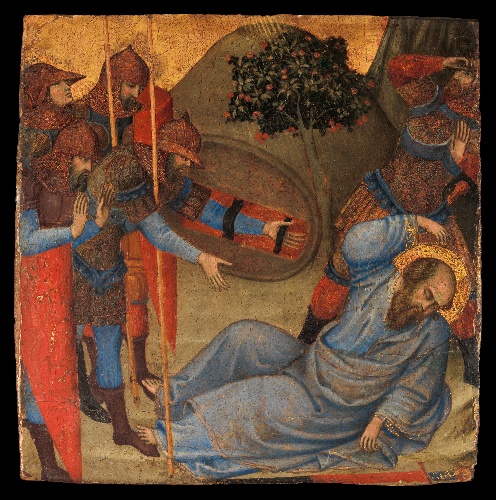
Title: The Conversion of Saint Paul
Artist: Spinello Aretino (Spinello di Luca Spinelli)
Artist bio: Italian, born Arezzo 1345–52, died 1410 Arezzo
Date: ca. 1391–92
Object type: Painting
Classification: Paintings
Medium: Tempera on wood, gold ground
Dimensions: 11 7/8 x 11 5/8 in. (30.2 x 29.5 cm)
Department: Robert Lehman Collection
Credit line: Robert Lehman Collection, 1975
Accession year: 1975
Repository: Metropolitan Museum of Art, New York, NY
Tags: Soldiers|Saint Paul